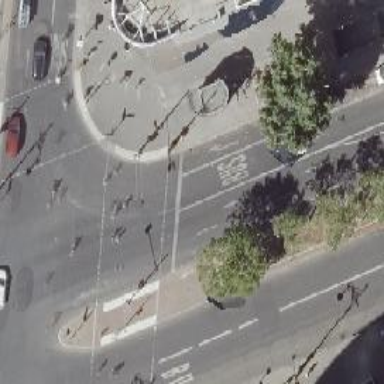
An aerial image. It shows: Road crossing with traffic signals.